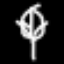
Label: leaf